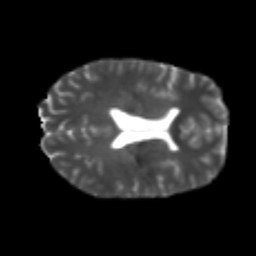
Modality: T2w
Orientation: axial
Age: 21
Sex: female
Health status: healthy
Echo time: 0.074 s